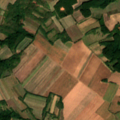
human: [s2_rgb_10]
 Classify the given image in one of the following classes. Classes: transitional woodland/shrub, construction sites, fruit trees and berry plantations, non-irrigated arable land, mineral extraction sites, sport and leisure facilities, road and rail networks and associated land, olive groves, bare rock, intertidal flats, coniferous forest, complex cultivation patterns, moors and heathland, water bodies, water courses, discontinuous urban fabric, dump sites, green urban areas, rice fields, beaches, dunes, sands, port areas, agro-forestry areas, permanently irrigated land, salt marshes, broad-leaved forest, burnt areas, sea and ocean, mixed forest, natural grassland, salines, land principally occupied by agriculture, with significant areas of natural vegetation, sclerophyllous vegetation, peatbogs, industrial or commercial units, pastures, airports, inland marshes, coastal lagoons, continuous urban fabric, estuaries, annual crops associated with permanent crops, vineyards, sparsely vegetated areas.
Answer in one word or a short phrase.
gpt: non-irrigated arable land, complex cultivation patterns, land principally occupied by agriculture, with significant areas of natural vegetation